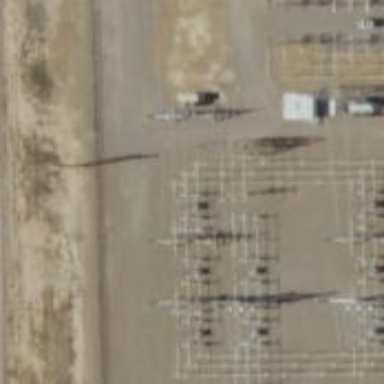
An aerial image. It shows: Switch for power supply.